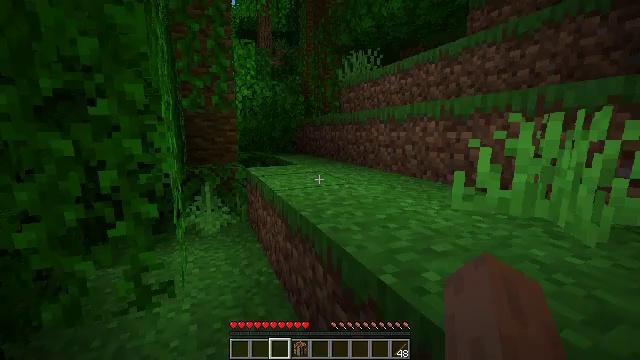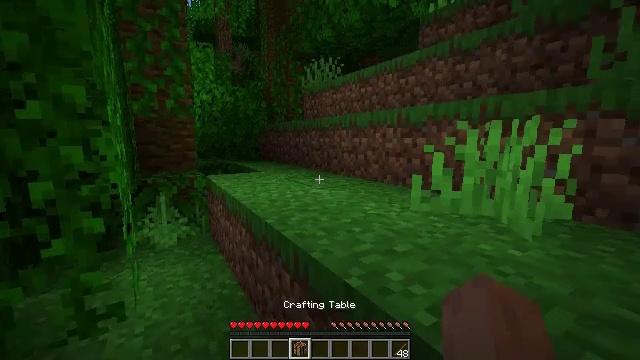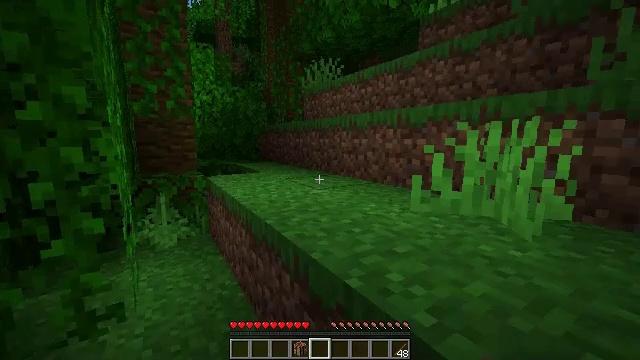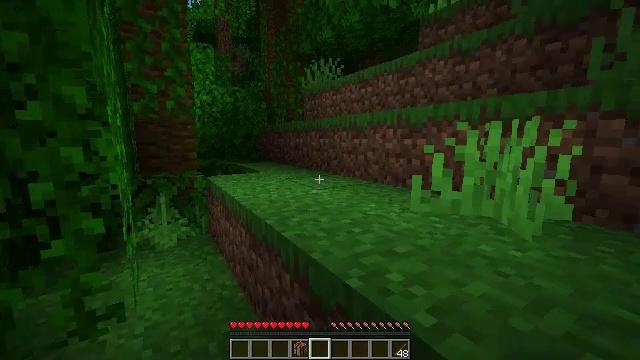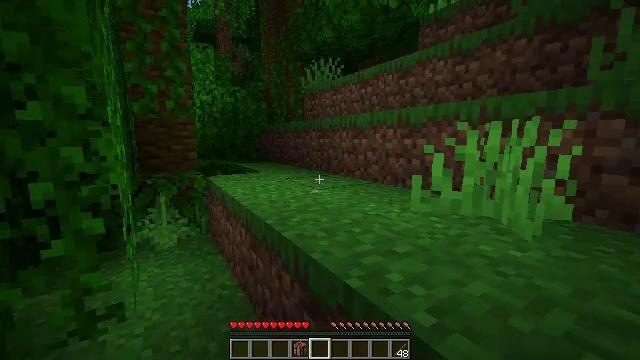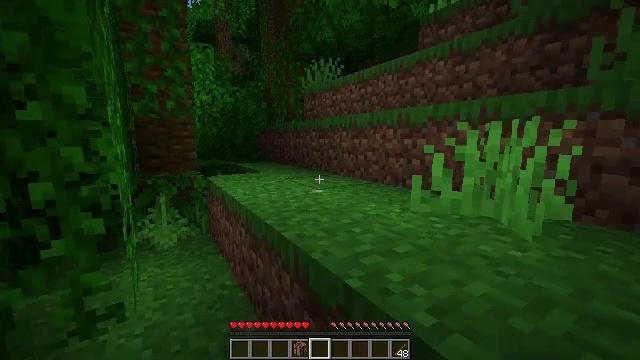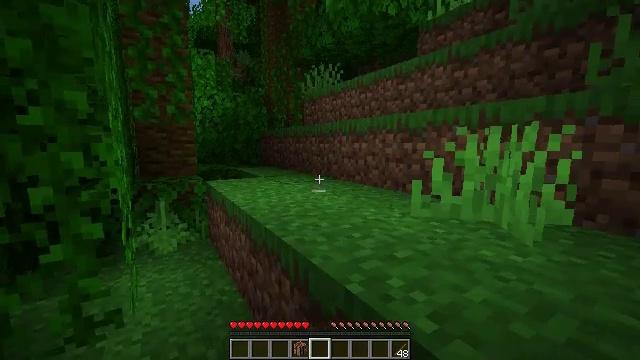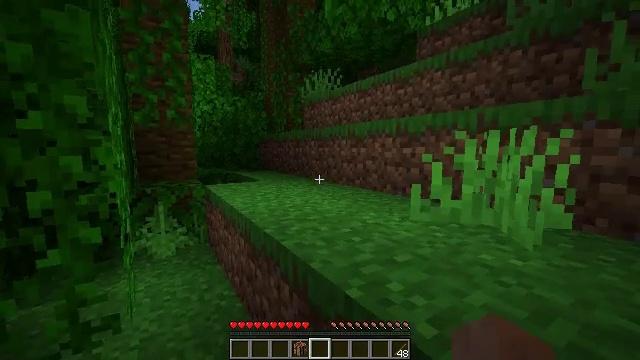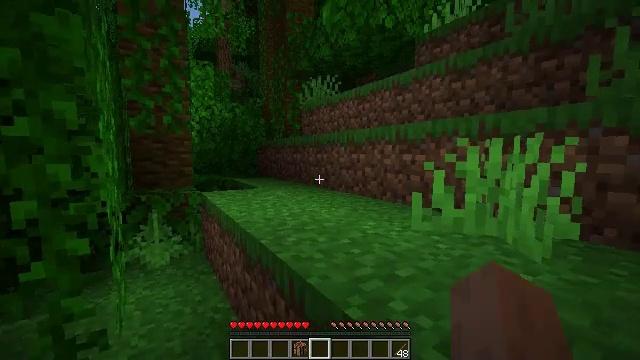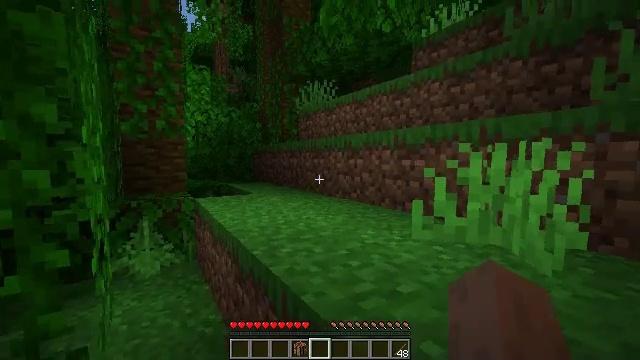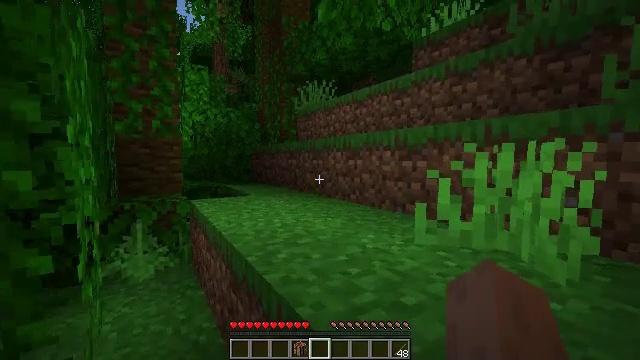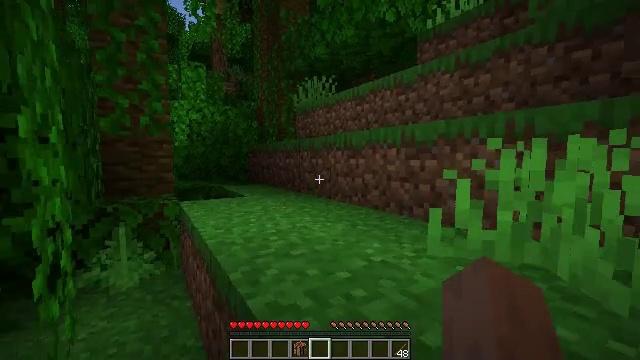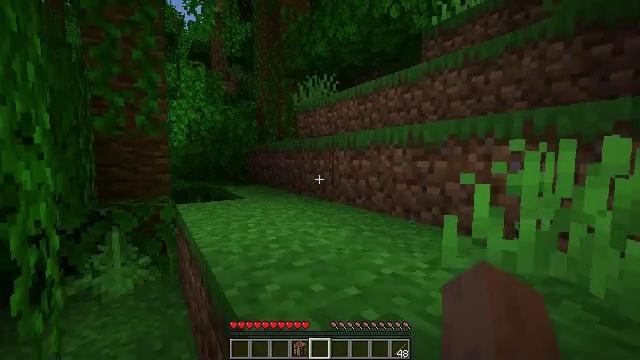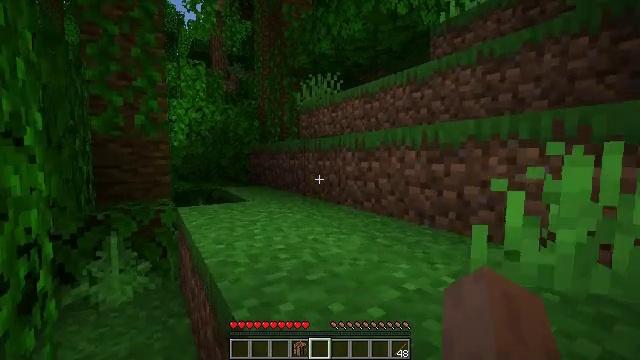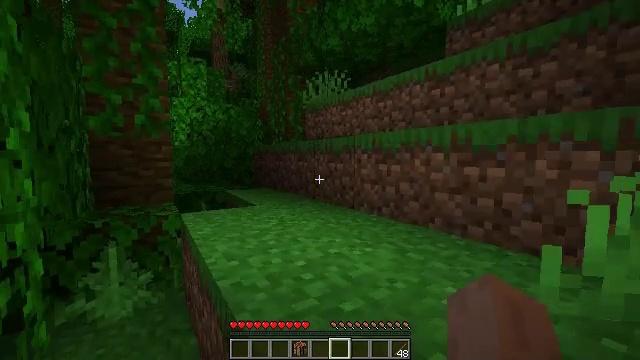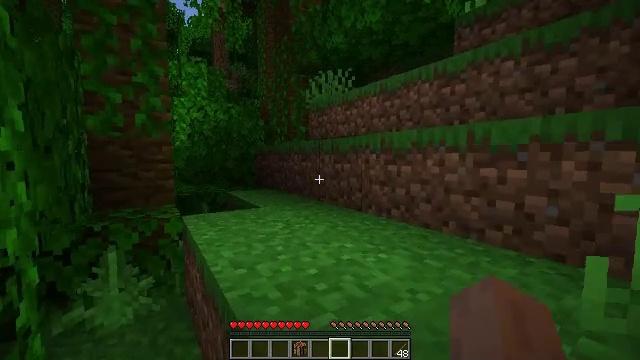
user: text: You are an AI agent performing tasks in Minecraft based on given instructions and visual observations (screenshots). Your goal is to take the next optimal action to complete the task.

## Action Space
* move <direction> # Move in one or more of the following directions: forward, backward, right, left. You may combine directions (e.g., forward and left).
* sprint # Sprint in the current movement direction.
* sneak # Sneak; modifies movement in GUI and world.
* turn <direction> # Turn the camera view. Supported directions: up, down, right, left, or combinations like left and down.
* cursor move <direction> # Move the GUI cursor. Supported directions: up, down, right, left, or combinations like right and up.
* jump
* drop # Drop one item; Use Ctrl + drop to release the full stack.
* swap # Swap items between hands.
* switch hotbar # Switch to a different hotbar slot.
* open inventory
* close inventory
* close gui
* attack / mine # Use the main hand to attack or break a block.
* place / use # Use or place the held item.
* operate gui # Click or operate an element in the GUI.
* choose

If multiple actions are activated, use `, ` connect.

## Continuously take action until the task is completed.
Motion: motion action
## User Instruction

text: Break the vines.
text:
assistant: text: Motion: turn right and up
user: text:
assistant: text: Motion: no_op
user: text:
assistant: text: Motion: no_op
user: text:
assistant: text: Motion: no_op
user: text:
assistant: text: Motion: no_op
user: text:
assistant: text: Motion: turn up
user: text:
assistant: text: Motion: no_op
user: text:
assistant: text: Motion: move forward, turn up
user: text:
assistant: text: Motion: move forward, turn up
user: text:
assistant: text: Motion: move forward
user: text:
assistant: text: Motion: move forward
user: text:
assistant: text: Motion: move forward
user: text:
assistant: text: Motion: move forward
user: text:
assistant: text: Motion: move forward
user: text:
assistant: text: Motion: move forward
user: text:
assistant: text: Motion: move forward
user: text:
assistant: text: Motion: move forward and move right
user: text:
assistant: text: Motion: move forward and move right
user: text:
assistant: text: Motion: move forward and move right
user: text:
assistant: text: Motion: move forward and move right
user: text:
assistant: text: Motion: move forward and move right
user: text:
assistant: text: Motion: move forward
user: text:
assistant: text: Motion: move forward, turn right and up
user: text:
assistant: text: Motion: move forward, turn right, jump
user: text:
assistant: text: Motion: move forward, turn right, jump
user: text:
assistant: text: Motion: move forward, turn right, jump
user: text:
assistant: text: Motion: move forward, turn right
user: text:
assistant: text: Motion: move forward, turn right
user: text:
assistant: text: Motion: move forward
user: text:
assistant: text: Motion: move forward